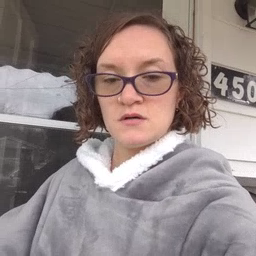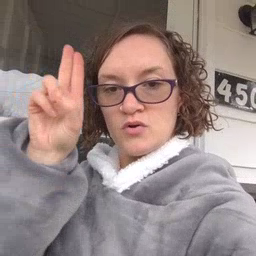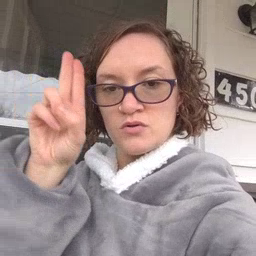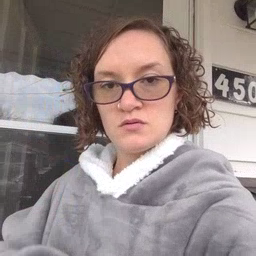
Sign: uncle